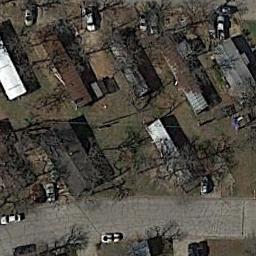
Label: mobile_home_park